Question: I am tryign to store the current username in the class and having such a tough time.
This is only part of the code
'''
String usernameNewbet = currentUser.getUsername().toString();
bets.put("EndDate", endDate);
bets.put("EndTime", actualTimeString);
bets.put("Player_Pointer", usernameNewbet);
'''
But when I am trying to save I am getting this error.

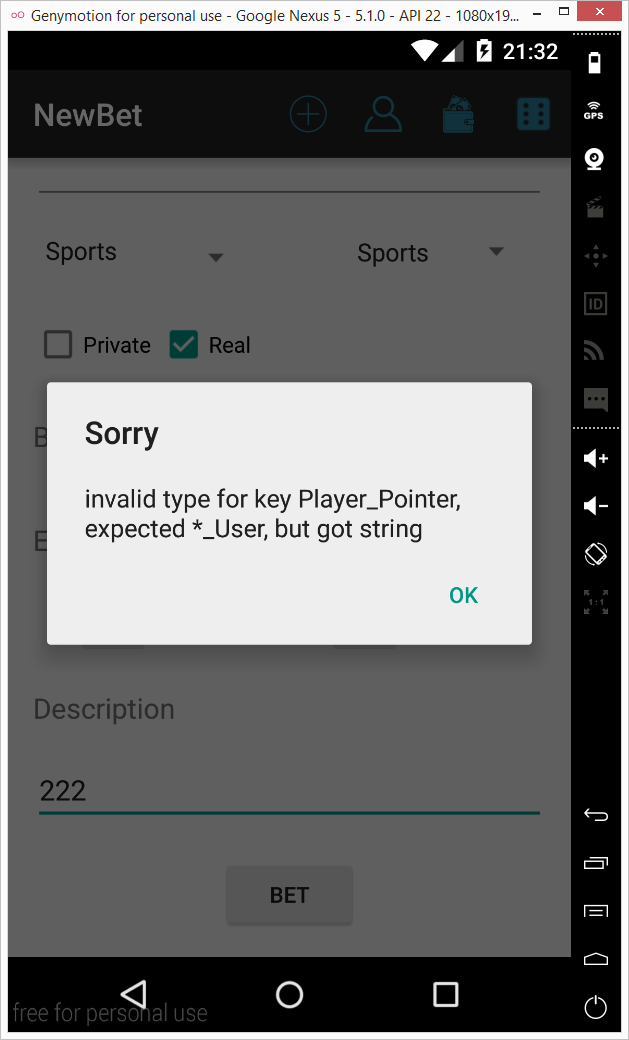
Answer: You probably created a 'Pointer' column named "Player_Pointer" and tried inserting a 'String' into it. When saving pointers in Parse, you're supposed to provide the actual object, in this case the 'User' itself, to the field, and not the objectId.
In your case, change this:
'''
String usernameNewbet = currentUser.getUsername().toString();
bets.put("Player_Pointer", usernameNewbet);
'''
To this:
'''
bets.put("Player_Pointer", currentUser);
'''